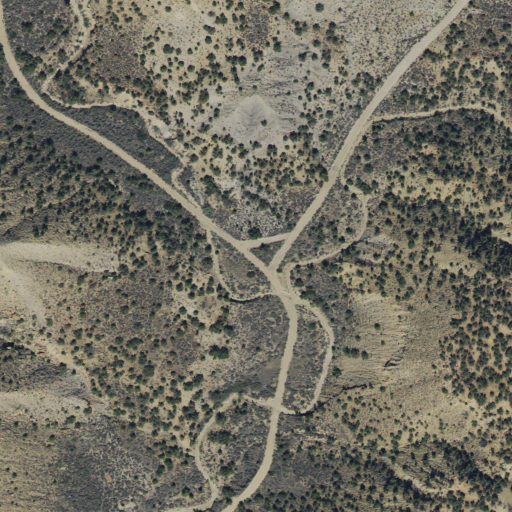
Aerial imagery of valley in Utah named Right Hand Bull Canyon containing shrub and evergreen forest